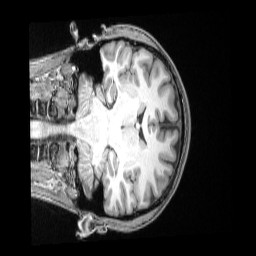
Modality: T1w
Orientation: coronal
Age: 24
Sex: female
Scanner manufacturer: siemens
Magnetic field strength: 3 T
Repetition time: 2 s
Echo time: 0.00339 s